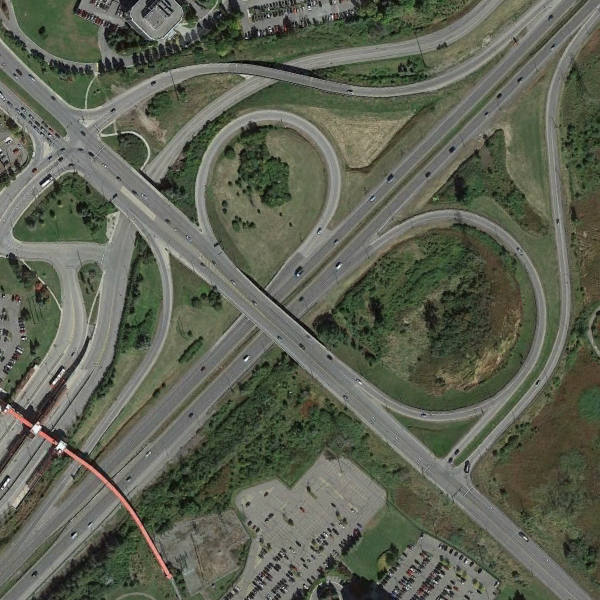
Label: Viaduct